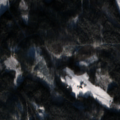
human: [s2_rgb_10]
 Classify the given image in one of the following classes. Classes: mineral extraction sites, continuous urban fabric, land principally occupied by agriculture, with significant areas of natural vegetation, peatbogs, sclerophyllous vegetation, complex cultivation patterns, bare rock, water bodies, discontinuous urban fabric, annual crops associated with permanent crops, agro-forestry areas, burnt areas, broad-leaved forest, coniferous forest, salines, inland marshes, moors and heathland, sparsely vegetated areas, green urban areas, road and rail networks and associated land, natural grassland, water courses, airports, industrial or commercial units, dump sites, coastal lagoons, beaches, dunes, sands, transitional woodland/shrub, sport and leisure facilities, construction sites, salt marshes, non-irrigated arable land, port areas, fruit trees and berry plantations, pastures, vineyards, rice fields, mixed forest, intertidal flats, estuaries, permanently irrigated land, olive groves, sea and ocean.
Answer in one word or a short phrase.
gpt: coniferous forest, mixed forest